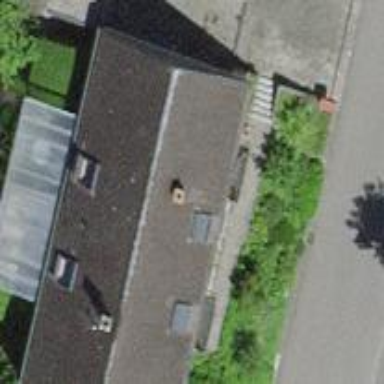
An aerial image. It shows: Building.